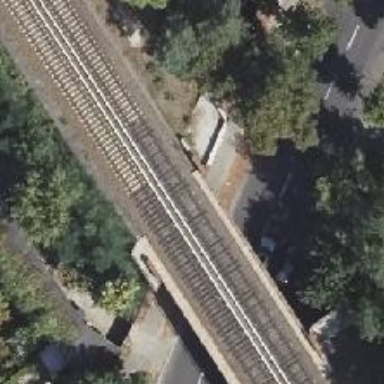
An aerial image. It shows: Bridge for light rail electrified railway.